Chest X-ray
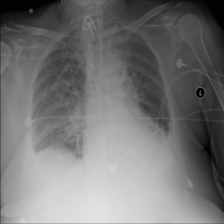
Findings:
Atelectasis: positive
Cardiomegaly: negative
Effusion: positive
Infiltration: positive
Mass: negative
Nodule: negative
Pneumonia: negative
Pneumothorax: negative
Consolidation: positive
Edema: negative
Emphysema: negative
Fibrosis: negative
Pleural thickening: negative
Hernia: negative